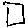
Label: square